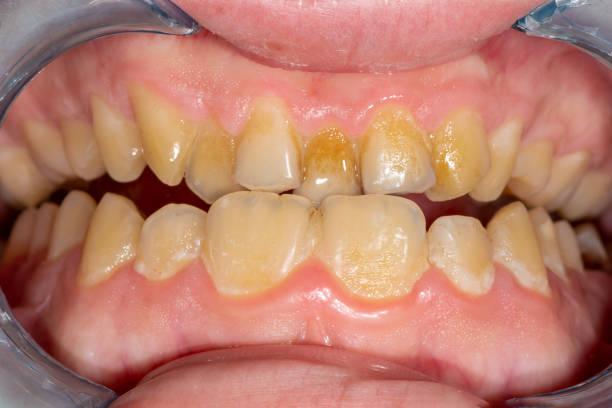
Condition: Gingivitis